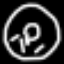
Label: donut